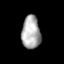
Tissue: lung
Cell type: Endothelial cells
Senescence score: 0.6213
Nuclear area (px): 603
Mean DAPI intensity: 172.847